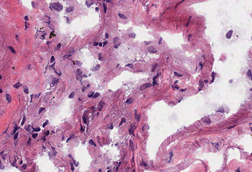
Tumor epithelial tissue: no
Tumor-associated stroma tissue: no
Normal tissue: yes